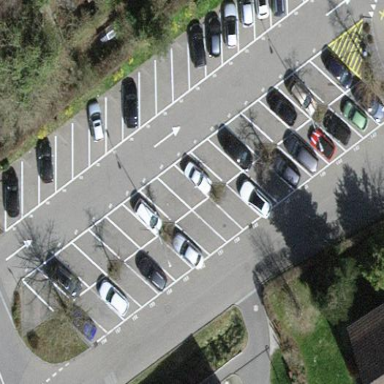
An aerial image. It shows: Parking area with surface.